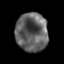
Tissue: prostate
Cell type: T cells
Senescence score: 0.3498
Nuclear area (px): 1213
Mean DAPI intensity: 97.346